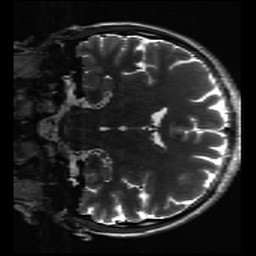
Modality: inplaneT2
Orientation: coronal